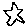
Label: star